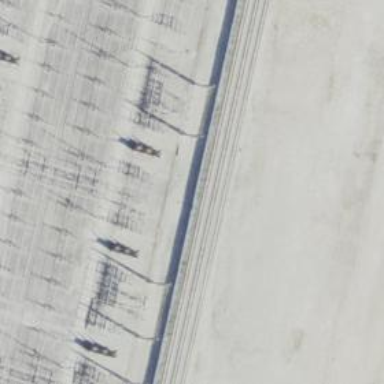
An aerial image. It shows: Switch used for power control.